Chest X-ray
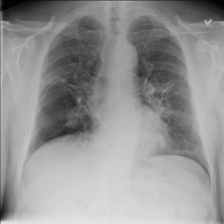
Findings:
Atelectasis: negative
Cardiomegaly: negative
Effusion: negative
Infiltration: positive
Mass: negative
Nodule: negative
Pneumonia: negative
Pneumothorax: negative
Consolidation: negative
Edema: negative
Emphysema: negative
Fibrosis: negative
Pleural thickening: negative
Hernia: negative